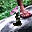
Label: 1